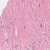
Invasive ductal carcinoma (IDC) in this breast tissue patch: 0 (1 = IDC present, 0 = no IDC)